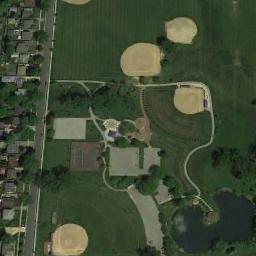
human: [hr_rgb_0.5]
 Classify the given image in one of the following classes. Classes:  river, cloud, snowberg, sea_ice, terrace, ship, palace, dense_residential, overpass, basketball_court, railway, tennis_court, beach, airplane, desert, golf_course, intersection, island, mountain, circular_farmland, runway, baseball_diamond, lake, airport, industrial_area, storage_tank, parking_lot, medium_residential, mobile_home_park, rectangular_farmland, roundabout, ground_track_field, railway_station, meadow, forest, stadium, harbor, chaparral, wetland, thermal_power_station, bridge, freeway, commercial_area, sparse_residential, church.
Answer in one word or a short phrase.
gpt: baseball_diamond